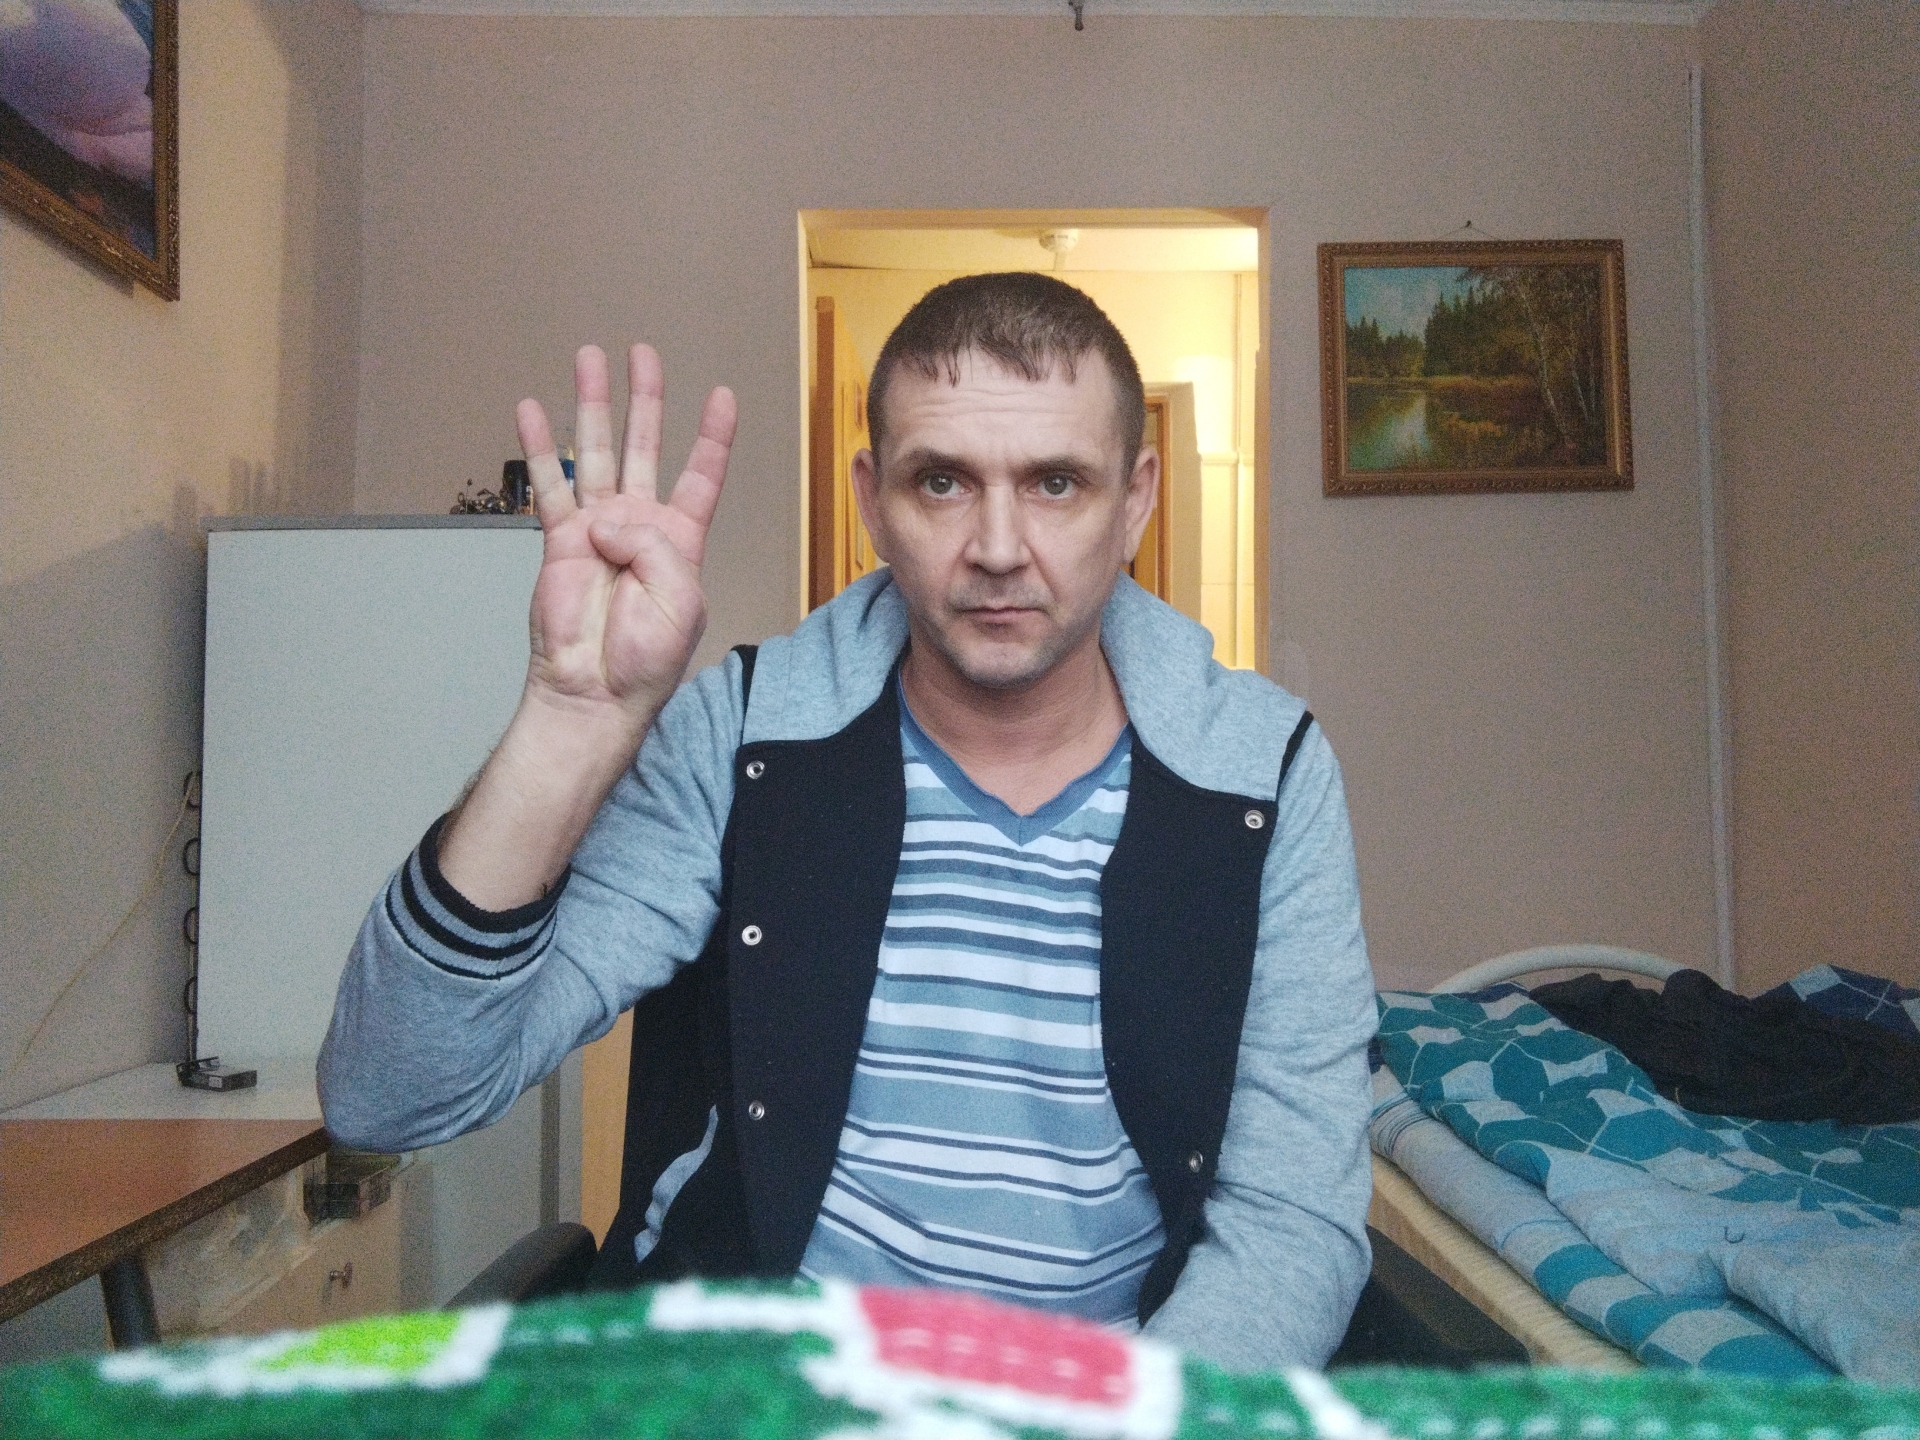
Label: noise